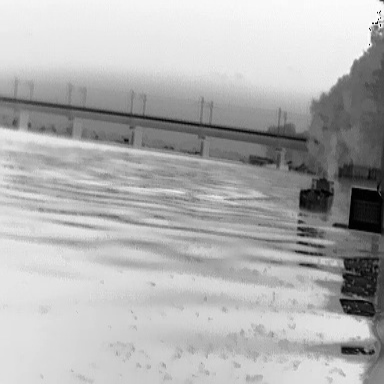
There is a liner in the infrared image.